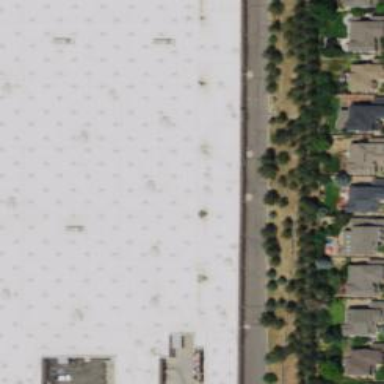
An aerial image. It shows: Retail building housing supermarket.